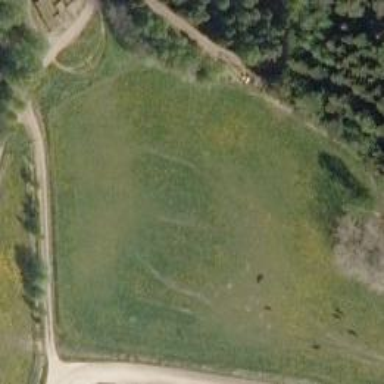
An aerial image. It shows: Nordic skiing track.